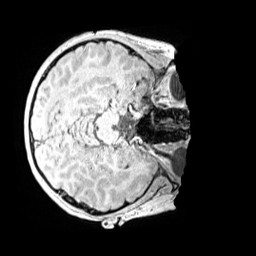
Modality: MP2RAGE
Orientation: axial
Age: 11
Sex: male
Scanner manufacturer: siemens
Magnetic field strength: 3 T
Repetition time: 4 s
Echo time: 0.00299 s